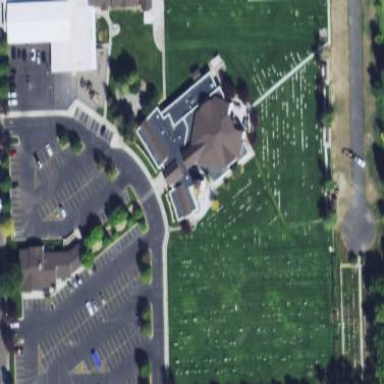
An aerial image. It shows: Cemetery.